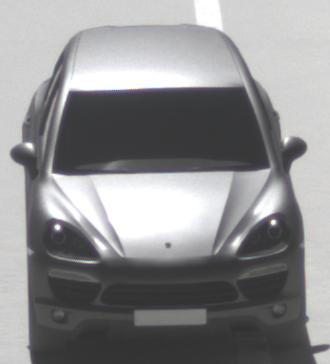
Make: Porsche
Model: Cayenne
Detailed model: Cayenne (958)
Model produced from: 2010/05
Model produced until: 2014/07
Doors: 5
Color: gray
Road condition: dry road
Daytime: midday
Contrast: high contrast